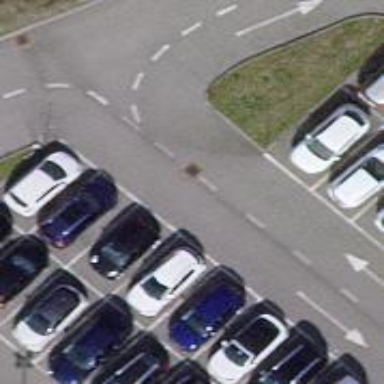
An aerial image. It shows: Parking aisle designated as service road.